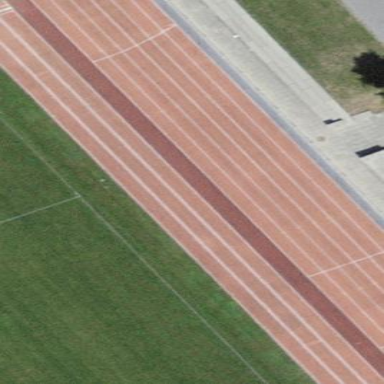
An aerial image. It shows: Long jump track for athletics on leisure land.